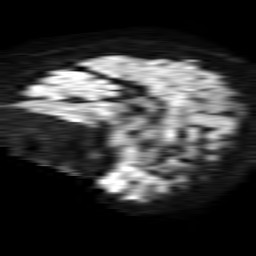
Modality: TRACE
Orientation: sagittal
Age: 53
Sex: female
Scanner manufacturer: philips
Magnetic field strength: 1.5 T
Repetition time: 4.6 s
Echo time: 0.08941 s